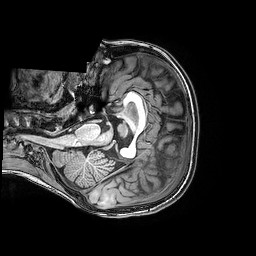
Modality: T1w
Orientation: axial
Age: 8
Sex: male
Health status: healthy